高一 · 画法几何学
下列直观图是将正方体模型放置在你的水平视线的左下角而绘制的是 ( )
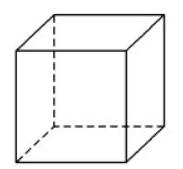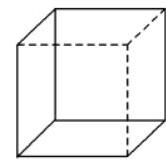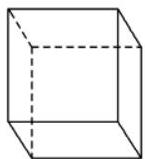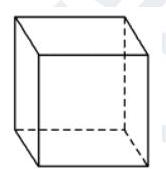
A.

B.

C.

D.

答案: A
解析: 由题意应看到正方体的上面、前面和右面, 由几何体直观图的画法及直观图中虚线的使用, 可知 A 正确.